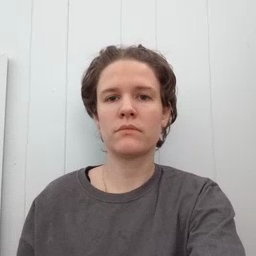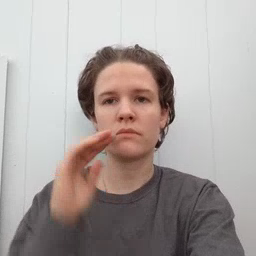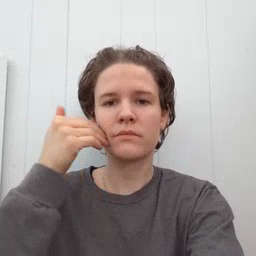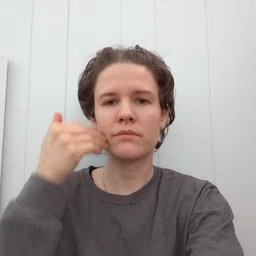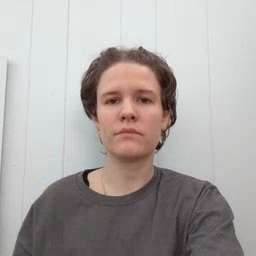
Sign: smile